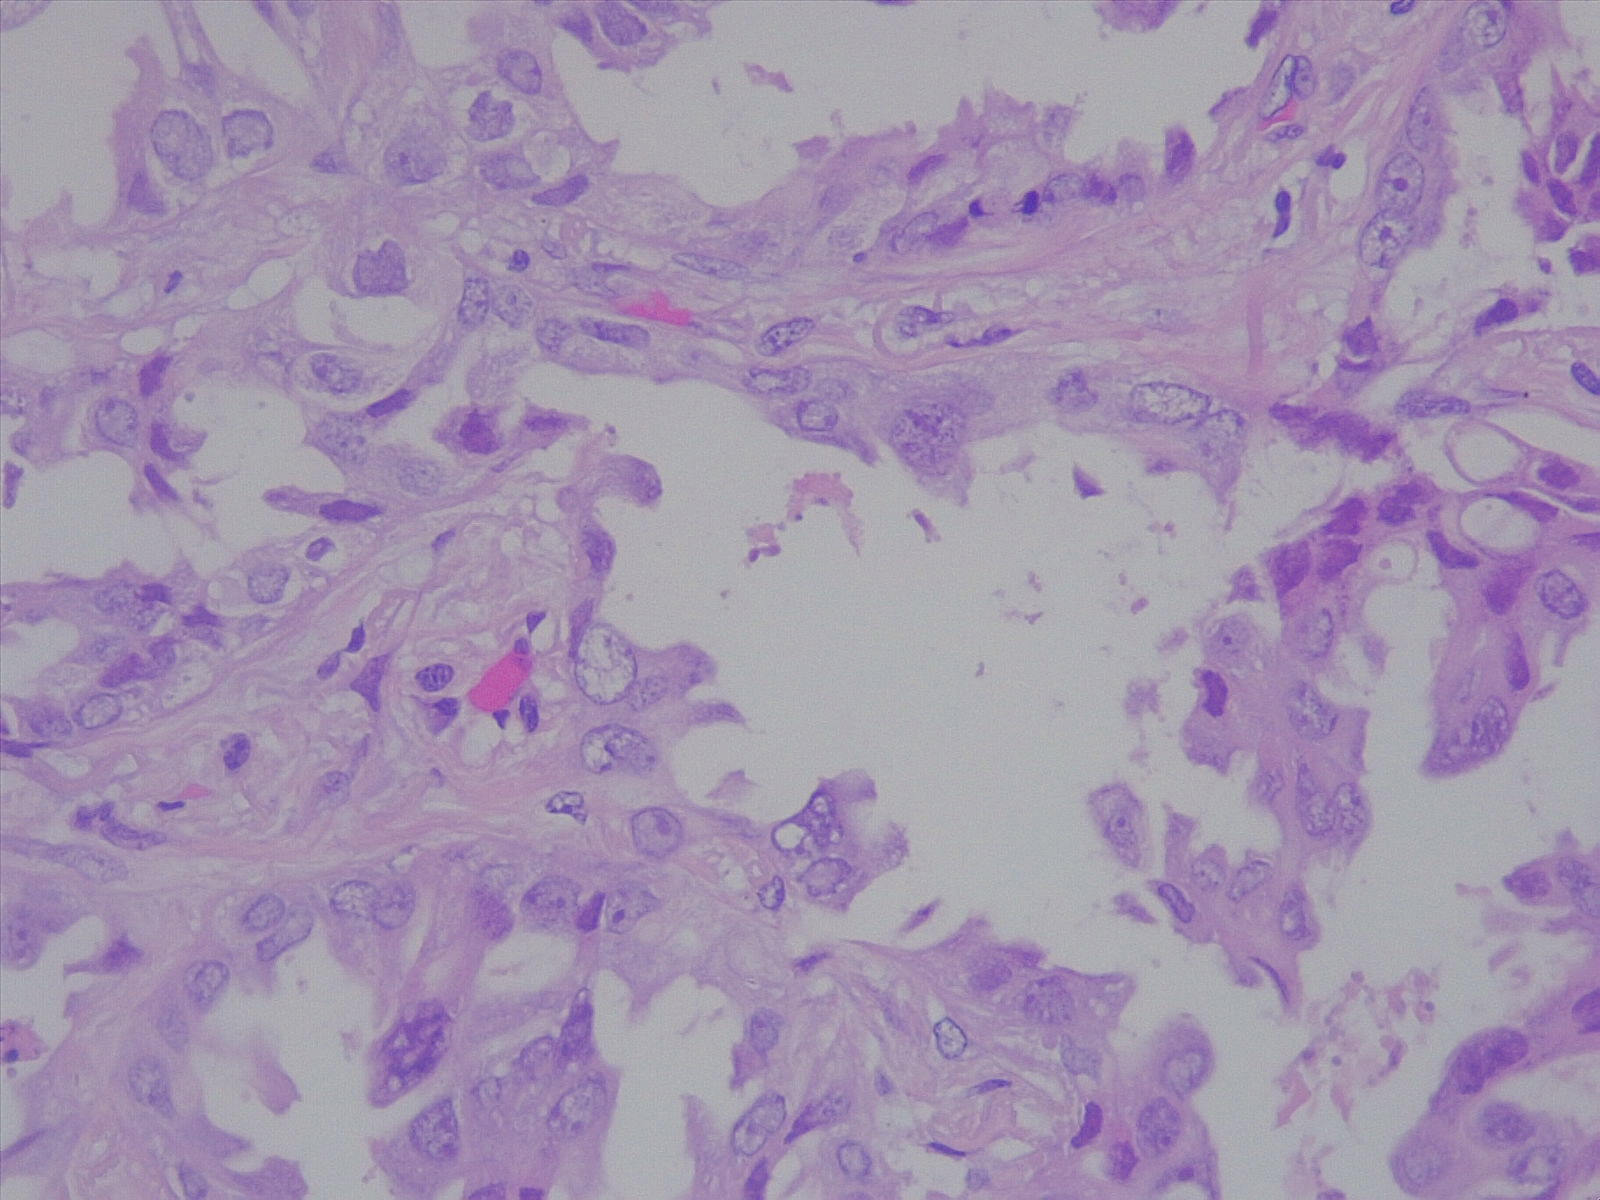
Label: lung adenocarcinoma, well differentiated